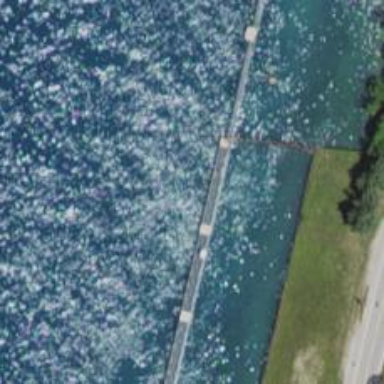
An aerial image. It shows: Breakwater structure.